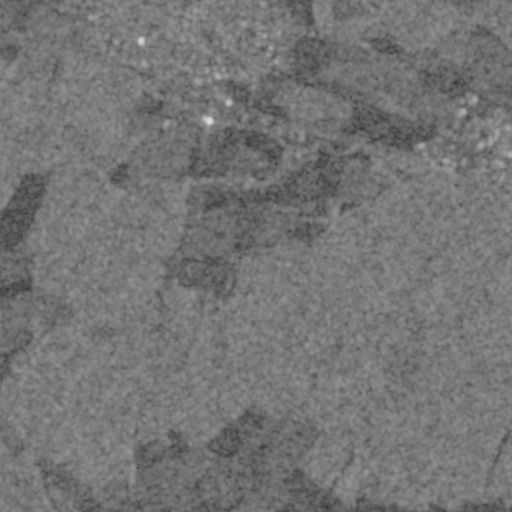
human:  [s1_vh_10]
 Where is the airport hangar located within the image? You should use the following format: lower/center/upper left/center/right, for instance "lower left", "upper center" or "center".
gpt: The airport hangar is located in the upper center of the image.
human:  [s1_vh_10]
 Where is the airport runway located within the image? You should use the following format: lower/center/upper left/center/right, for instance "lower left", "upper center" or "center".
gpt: The airport runway is located in the lower center of the image.
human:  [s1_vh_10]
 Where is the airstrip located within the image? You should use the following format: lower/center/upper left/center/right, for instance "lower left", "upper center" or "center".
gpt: The airstrip is located in the lower center of the image.
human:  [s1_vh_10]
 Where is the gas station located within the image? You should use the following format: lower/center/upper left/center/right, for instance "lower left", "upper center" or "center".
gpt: The gas station is located in the upper left of the image.
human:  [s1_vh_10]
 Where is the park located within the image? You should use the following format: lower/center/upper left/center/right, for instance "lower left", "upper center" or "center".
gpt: The park is located in the upper center of the image.
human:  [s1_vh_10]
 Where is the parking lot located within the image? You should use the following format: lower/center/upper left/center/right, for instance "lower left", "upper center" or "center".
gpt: The parking lot is located in the upper left of the image.
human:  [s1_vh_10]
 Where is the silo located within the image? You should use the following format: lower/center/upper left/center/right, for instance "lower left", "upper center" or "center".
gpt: The silo is located in the upper right of the image.
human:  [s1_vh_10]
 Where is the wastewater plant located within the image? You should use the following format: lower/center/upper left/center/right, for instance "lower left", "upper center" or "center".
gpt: The wastewater plant is located in the upper center of the image.
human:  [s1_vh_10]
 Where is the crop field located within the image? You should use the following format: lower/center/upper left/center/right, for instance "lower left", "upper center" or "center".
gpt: There is no crop field in the image.

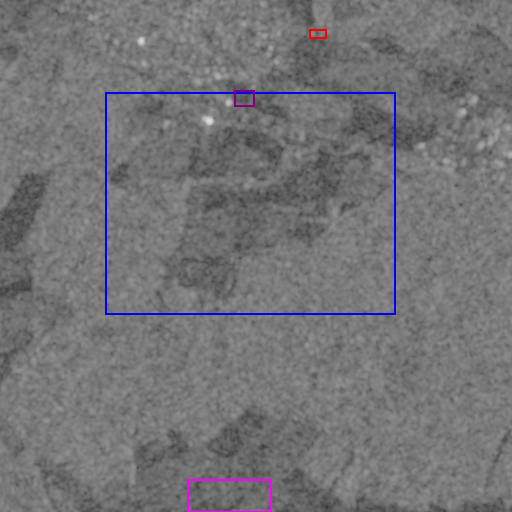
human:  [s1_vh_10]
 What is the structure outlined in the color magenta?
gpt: The structure outlined in magenta is an airstrip.
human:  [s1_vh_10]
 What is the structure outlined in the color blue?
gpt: The structure outlined in blue is a crop field.
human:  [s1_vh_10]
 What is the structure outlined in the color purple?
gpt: The structure outlined in purple is a park.
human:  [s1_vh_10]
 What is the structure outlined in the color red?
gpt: The structure outlined in red is a wastewater plant.
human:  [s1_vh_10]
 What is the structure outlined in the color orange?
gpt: There is no orange outline.